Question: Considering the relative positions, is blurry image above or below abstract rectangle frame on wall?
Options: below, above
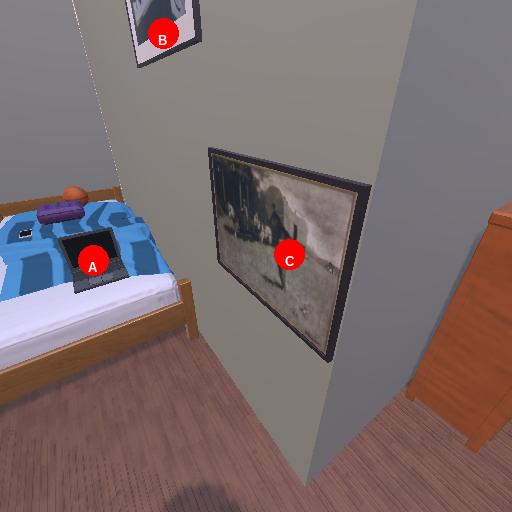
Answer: below